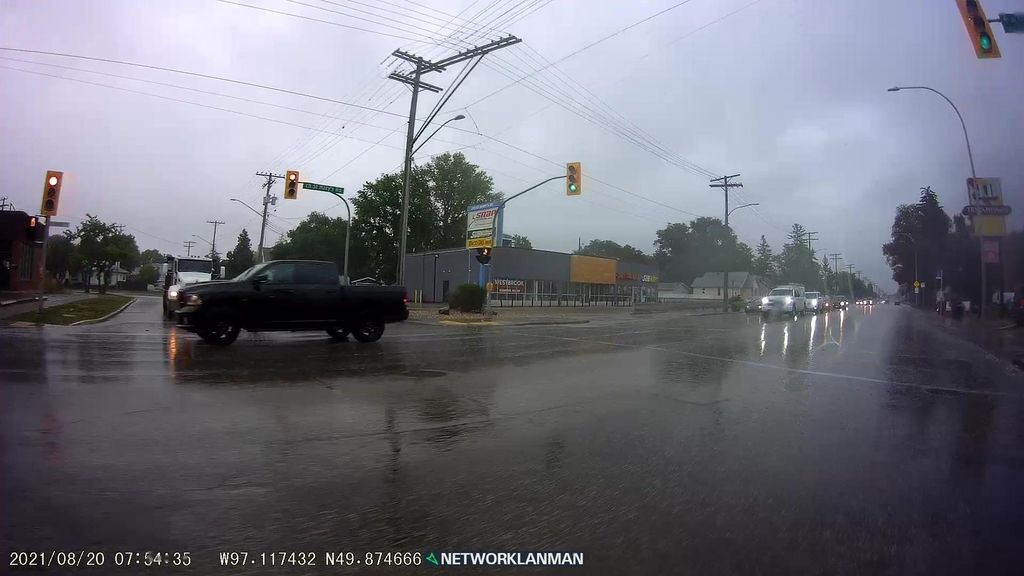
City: winnipeg